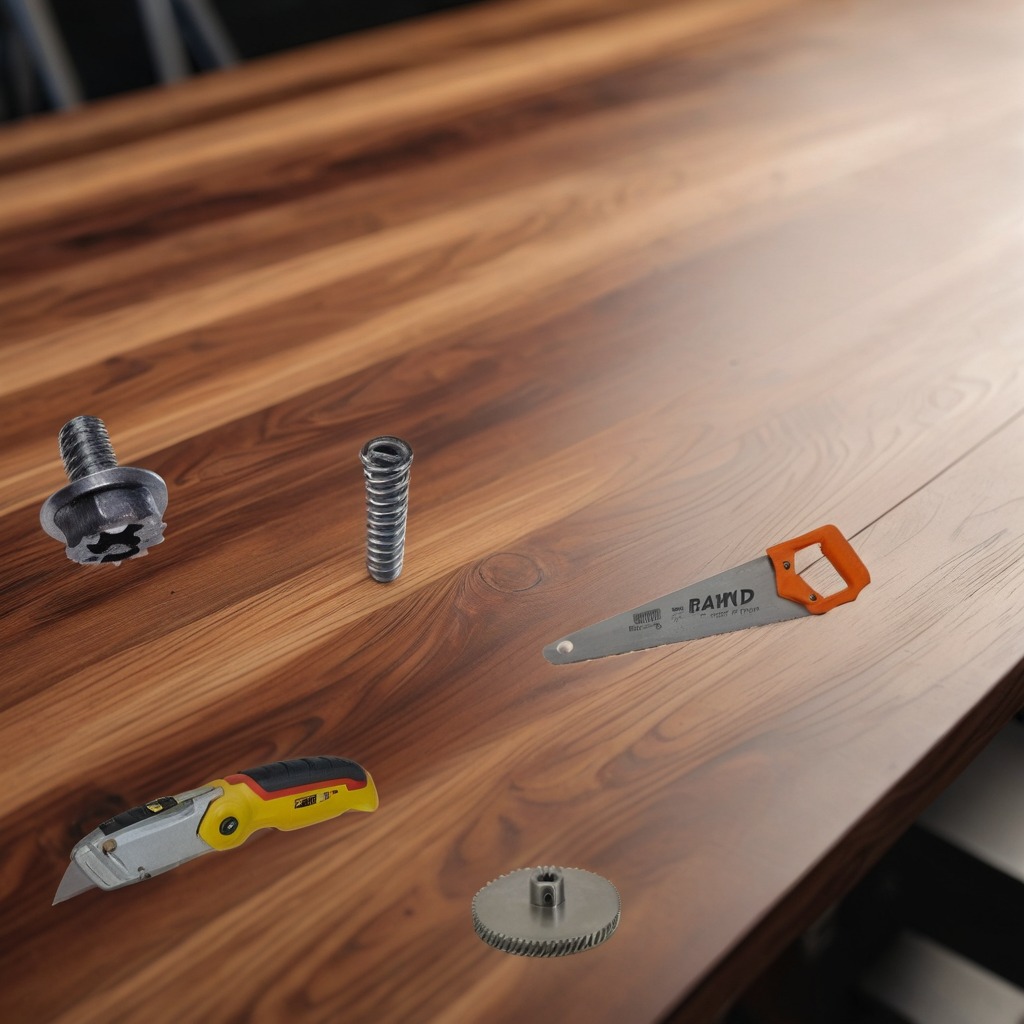
A steel gear with teeth, a utility knife, a metal machine screw, a coiled metal spring, and a handheld metal saw are lying on the wooden table.